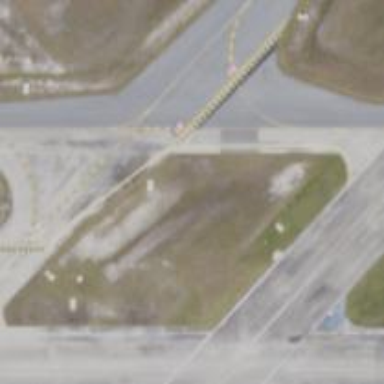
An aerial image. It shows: Image of taxiway at airport.